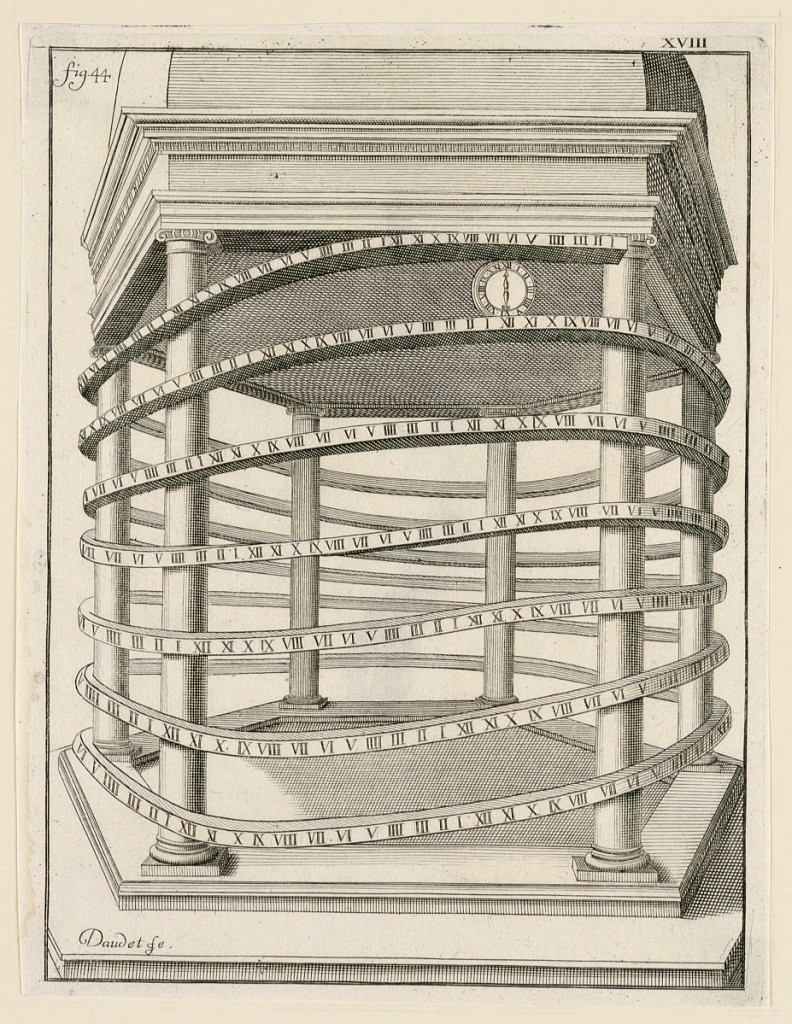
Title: Design For a Clock, pl. XVII from "Recueil d'Ouvrages Curieux de Mathematique et de Mecanique, ou Description du Cabinet"
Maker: Gaspard Grollier de Seviere II, French, 1677 - 1745
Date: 1719
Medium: Engraving on paper
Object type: Print
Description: Design for a clock ???